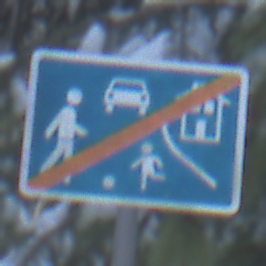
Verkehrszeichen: EndeVerkehrsberuhigterBereich
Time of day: MorningAfternoon
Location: Outdoor (Nature)
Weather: Clear
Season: Winter
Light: Natural